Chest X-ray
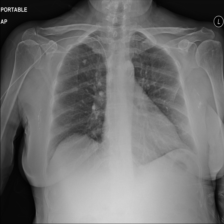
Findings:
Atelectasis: negative
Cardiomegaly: negative
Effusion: negative
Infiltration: negative
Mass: negative
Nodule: negative
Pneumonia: negative
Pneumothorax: negative
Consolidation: negative
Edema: negative
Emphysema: negative
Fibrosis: negative
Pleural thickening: negative
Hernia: negative